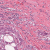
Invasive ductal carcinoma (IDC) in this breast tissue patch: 1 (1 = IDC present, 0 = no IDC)